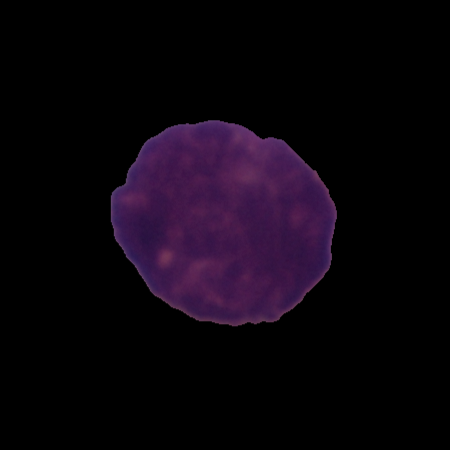
Label: cancer